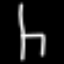
Label: chair